Question: I have made some tests with firebase and saw difference in rules validation between 'onDisconnect().update()' and simple 'update()' using 'newData.parent()' in rules.
When I using 'update()' it works. But with 'onDisonnect().update()' I have PERMISSION_DENIED!
Database rules:
'''
{
"rules": {
"$id": {
".read": true,
".write": true,
"a": { ".validate": true },
"b": { ".validate": "newData.parent().child('a').val() == 'a'" },
}
}
}
'''
Javascript:
'''
const valid = {
a: 'a',
b: 'b'
};
function update(obj) {
console.log('update', obj);
return ref.update(obj);
}
function onDisconnectUpdate(obj) {
console.log('onDisconnectUpdate', obj);
return ref.onDisconnect().update(obj);
}
update(valid);
onDisconnectUpdate(valid);
'''
<URL>

I hope you can help me.
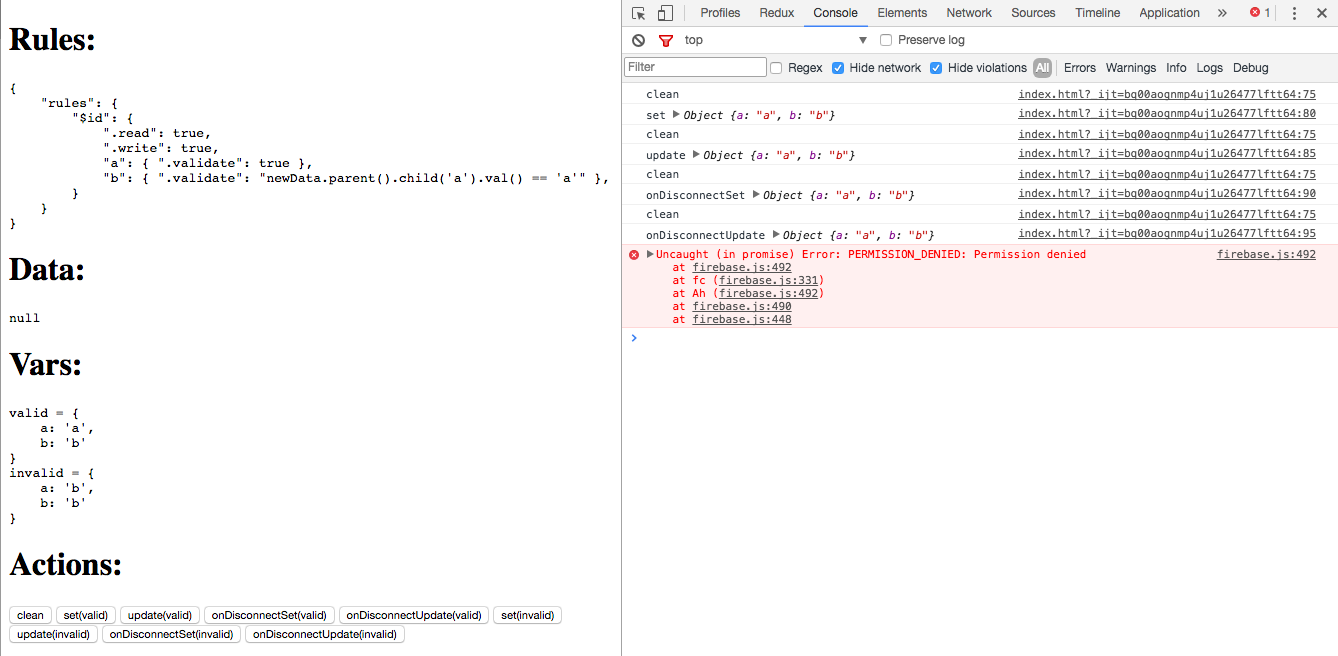
Answer: During an 'onDisconnect()' operation, each property is treated as a separate write operation while we're validating the rules. That means that in your case the operation fails. While this is an unfortunate design, it is unlikely to change in the near future. For this reason I recommend using simpler write operations in 'onDisconnect()' handlers.